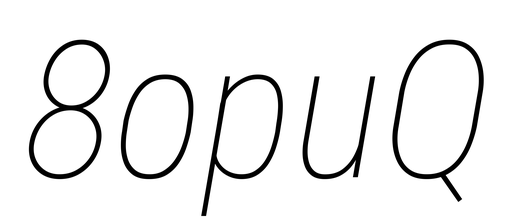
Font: Roboto-Italic_Condensed_Thin_Italic